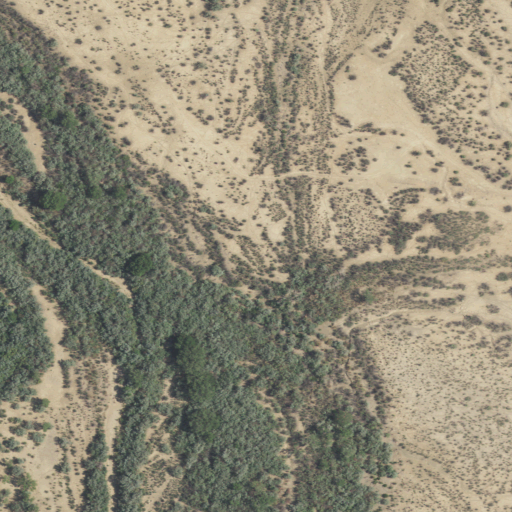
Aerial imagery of valley in Utah named Marble Wash containing woody wetlands, shrub, herbaceous wetlands, and grassland